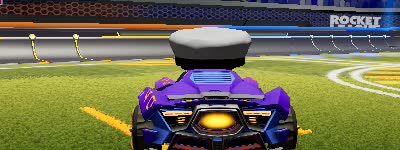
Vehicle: werewolf